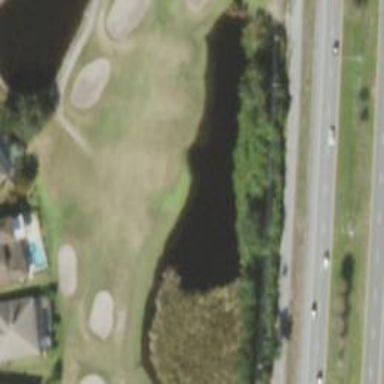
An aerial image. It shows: Golf hole.